Field crop: tomato
Growth stage: 1
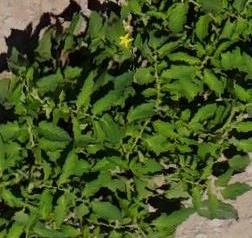
Species: tomato